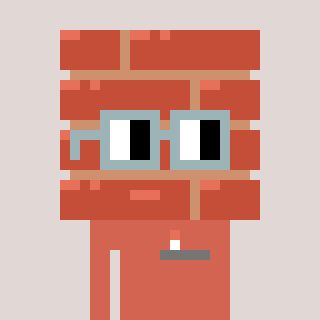
a pixel art character with square dark gray glasses, a wall-shaped head and a peachy-colored body on a warm background